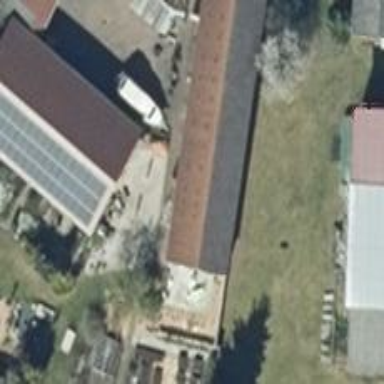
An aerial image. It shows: Building with gabled roof oriented along its length.